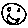
Label: smiley face